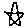
Label: star